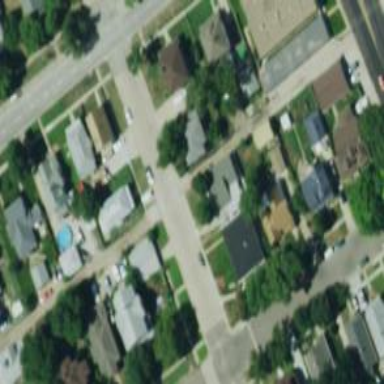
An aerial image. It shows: Alley classified as service road.